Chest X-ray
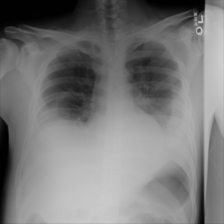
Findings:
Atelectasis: negative
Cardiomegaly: negative
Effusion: positive
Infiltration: negative
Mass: negative
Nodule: negative
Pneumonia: negative
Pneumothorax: negative
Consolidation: negative
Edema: negative
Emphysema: negative
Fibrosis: negative
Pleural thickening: negative
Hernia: negative